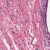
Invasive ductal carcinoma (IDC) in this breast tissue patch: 0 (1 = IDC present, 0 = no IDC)